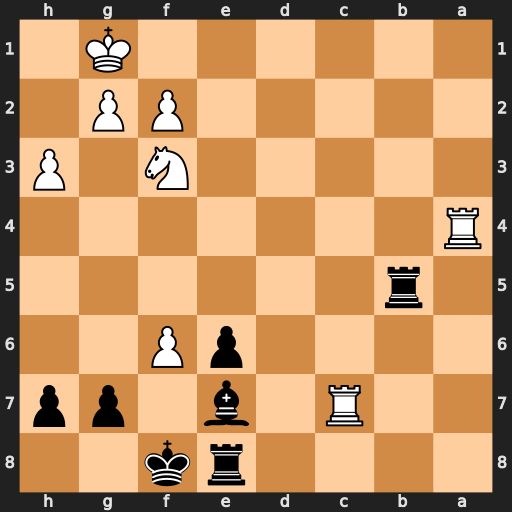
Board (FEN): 4rk2/2R1b1pp/4pP2/1r6/R7/5N1P/5PP1/6K1
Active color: b
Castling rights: -
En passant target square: -
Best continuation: Rb1+ Kh2 Bd6+ g3 Bxc7